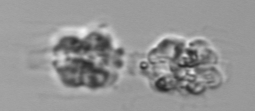
Label: Leptocylindrus_mediterraneus